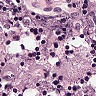
Metastatic tissue present: no